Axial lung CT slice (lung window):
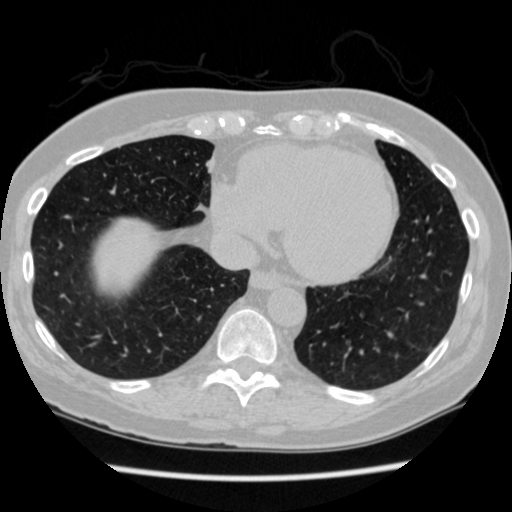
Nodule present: no